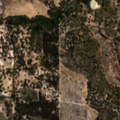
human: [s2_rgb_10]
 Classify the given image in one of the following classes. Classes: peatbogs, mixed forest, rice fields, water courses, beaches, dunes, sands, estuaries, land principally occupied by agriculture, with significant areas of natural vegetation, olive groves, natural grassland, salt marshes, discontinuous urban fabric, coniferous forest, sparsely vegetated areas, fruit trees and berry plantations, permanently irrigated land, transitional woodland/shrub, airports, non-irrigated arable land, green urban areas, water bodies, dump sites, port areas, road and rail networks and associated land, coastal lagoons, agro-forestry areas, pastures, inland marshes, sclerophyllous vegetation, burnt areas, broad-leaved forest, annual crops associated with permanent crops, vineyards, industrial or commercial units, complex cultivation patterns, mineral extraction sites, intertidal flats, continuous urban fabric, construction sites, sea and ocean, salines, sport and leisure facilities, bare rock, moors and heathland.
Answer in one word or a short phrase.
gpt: continuous urban fabric